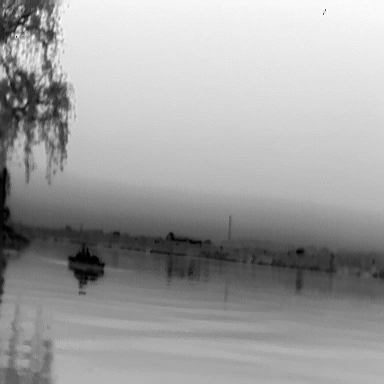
There is a warship in the infrared image.